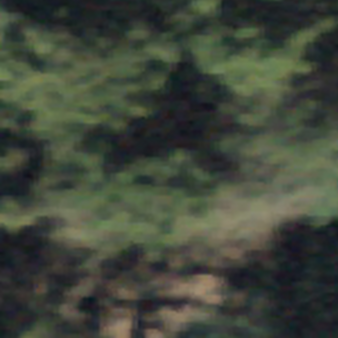
Label: other